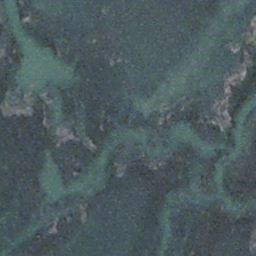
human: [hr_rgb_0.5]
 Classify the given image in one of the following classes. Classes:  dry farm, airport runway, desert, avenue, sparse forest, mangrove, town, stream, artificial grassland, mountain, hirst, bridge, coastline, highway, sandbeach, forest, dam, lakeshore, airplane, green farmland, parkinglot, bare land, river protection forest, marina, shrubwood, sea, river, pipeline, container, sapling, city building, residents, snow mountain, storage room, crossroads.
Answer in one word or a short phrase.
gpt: stream